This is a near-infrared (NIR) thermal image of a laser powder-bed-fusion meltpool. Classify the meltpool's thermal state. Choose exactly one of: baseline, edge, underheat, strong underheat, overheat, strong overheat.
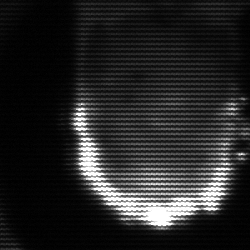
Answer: baseline